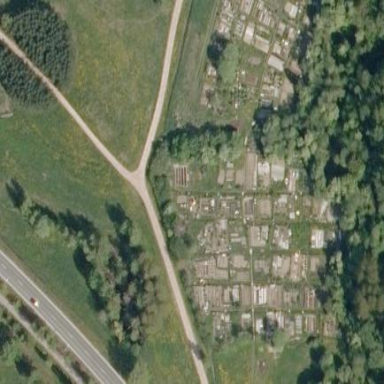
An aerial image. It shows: Area designated for allotments.